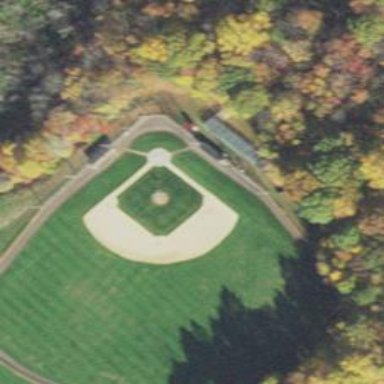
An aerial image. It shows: Baseball pitch for leisure land.